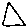
Label: triangle